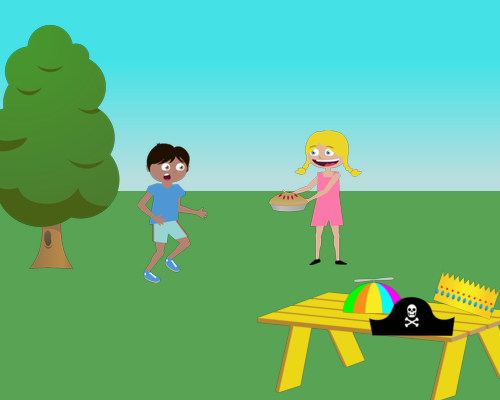
there is a yellow bench on the bottom right with a rainbow hat on it a pirate hat and a crown  to the left is a small fluffy tree  to the right of the tree is a running boy facing his is a happy girl holding a pie